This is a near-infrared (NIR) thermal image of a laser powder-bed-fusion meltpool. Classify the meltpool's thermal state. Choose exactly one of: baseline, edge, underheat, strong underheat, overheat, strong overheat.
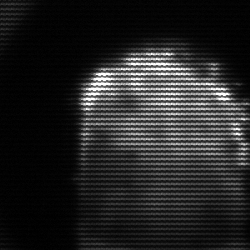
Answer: baseline